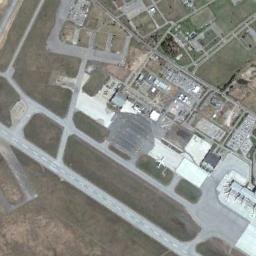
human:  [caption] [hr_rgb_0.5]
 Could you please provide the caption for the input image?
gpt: There is an airport built in bare land .

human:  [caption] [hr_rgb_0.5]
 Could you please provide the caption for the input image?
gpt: There are two crossing runways here .

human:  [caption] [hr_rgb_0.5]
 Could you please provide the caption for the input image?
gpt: A complex airport with many runways and buildings .

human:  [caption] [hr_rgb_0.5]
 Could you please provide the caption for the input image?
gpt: An airport with some staggered runways, Open areas and a terminal on the lawn and some planes parked on the airport .

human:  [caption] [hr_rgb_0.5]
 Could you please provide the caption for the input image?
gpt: The grass of the airfield is divided into different sizes by the road .